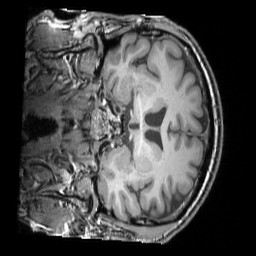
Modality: T1w
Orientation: coronal
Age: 55
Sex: male
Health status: ill
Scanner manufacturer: siemens
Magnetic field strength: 3 T
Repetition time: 1.7 s
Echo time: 0.00418 s